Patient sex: F
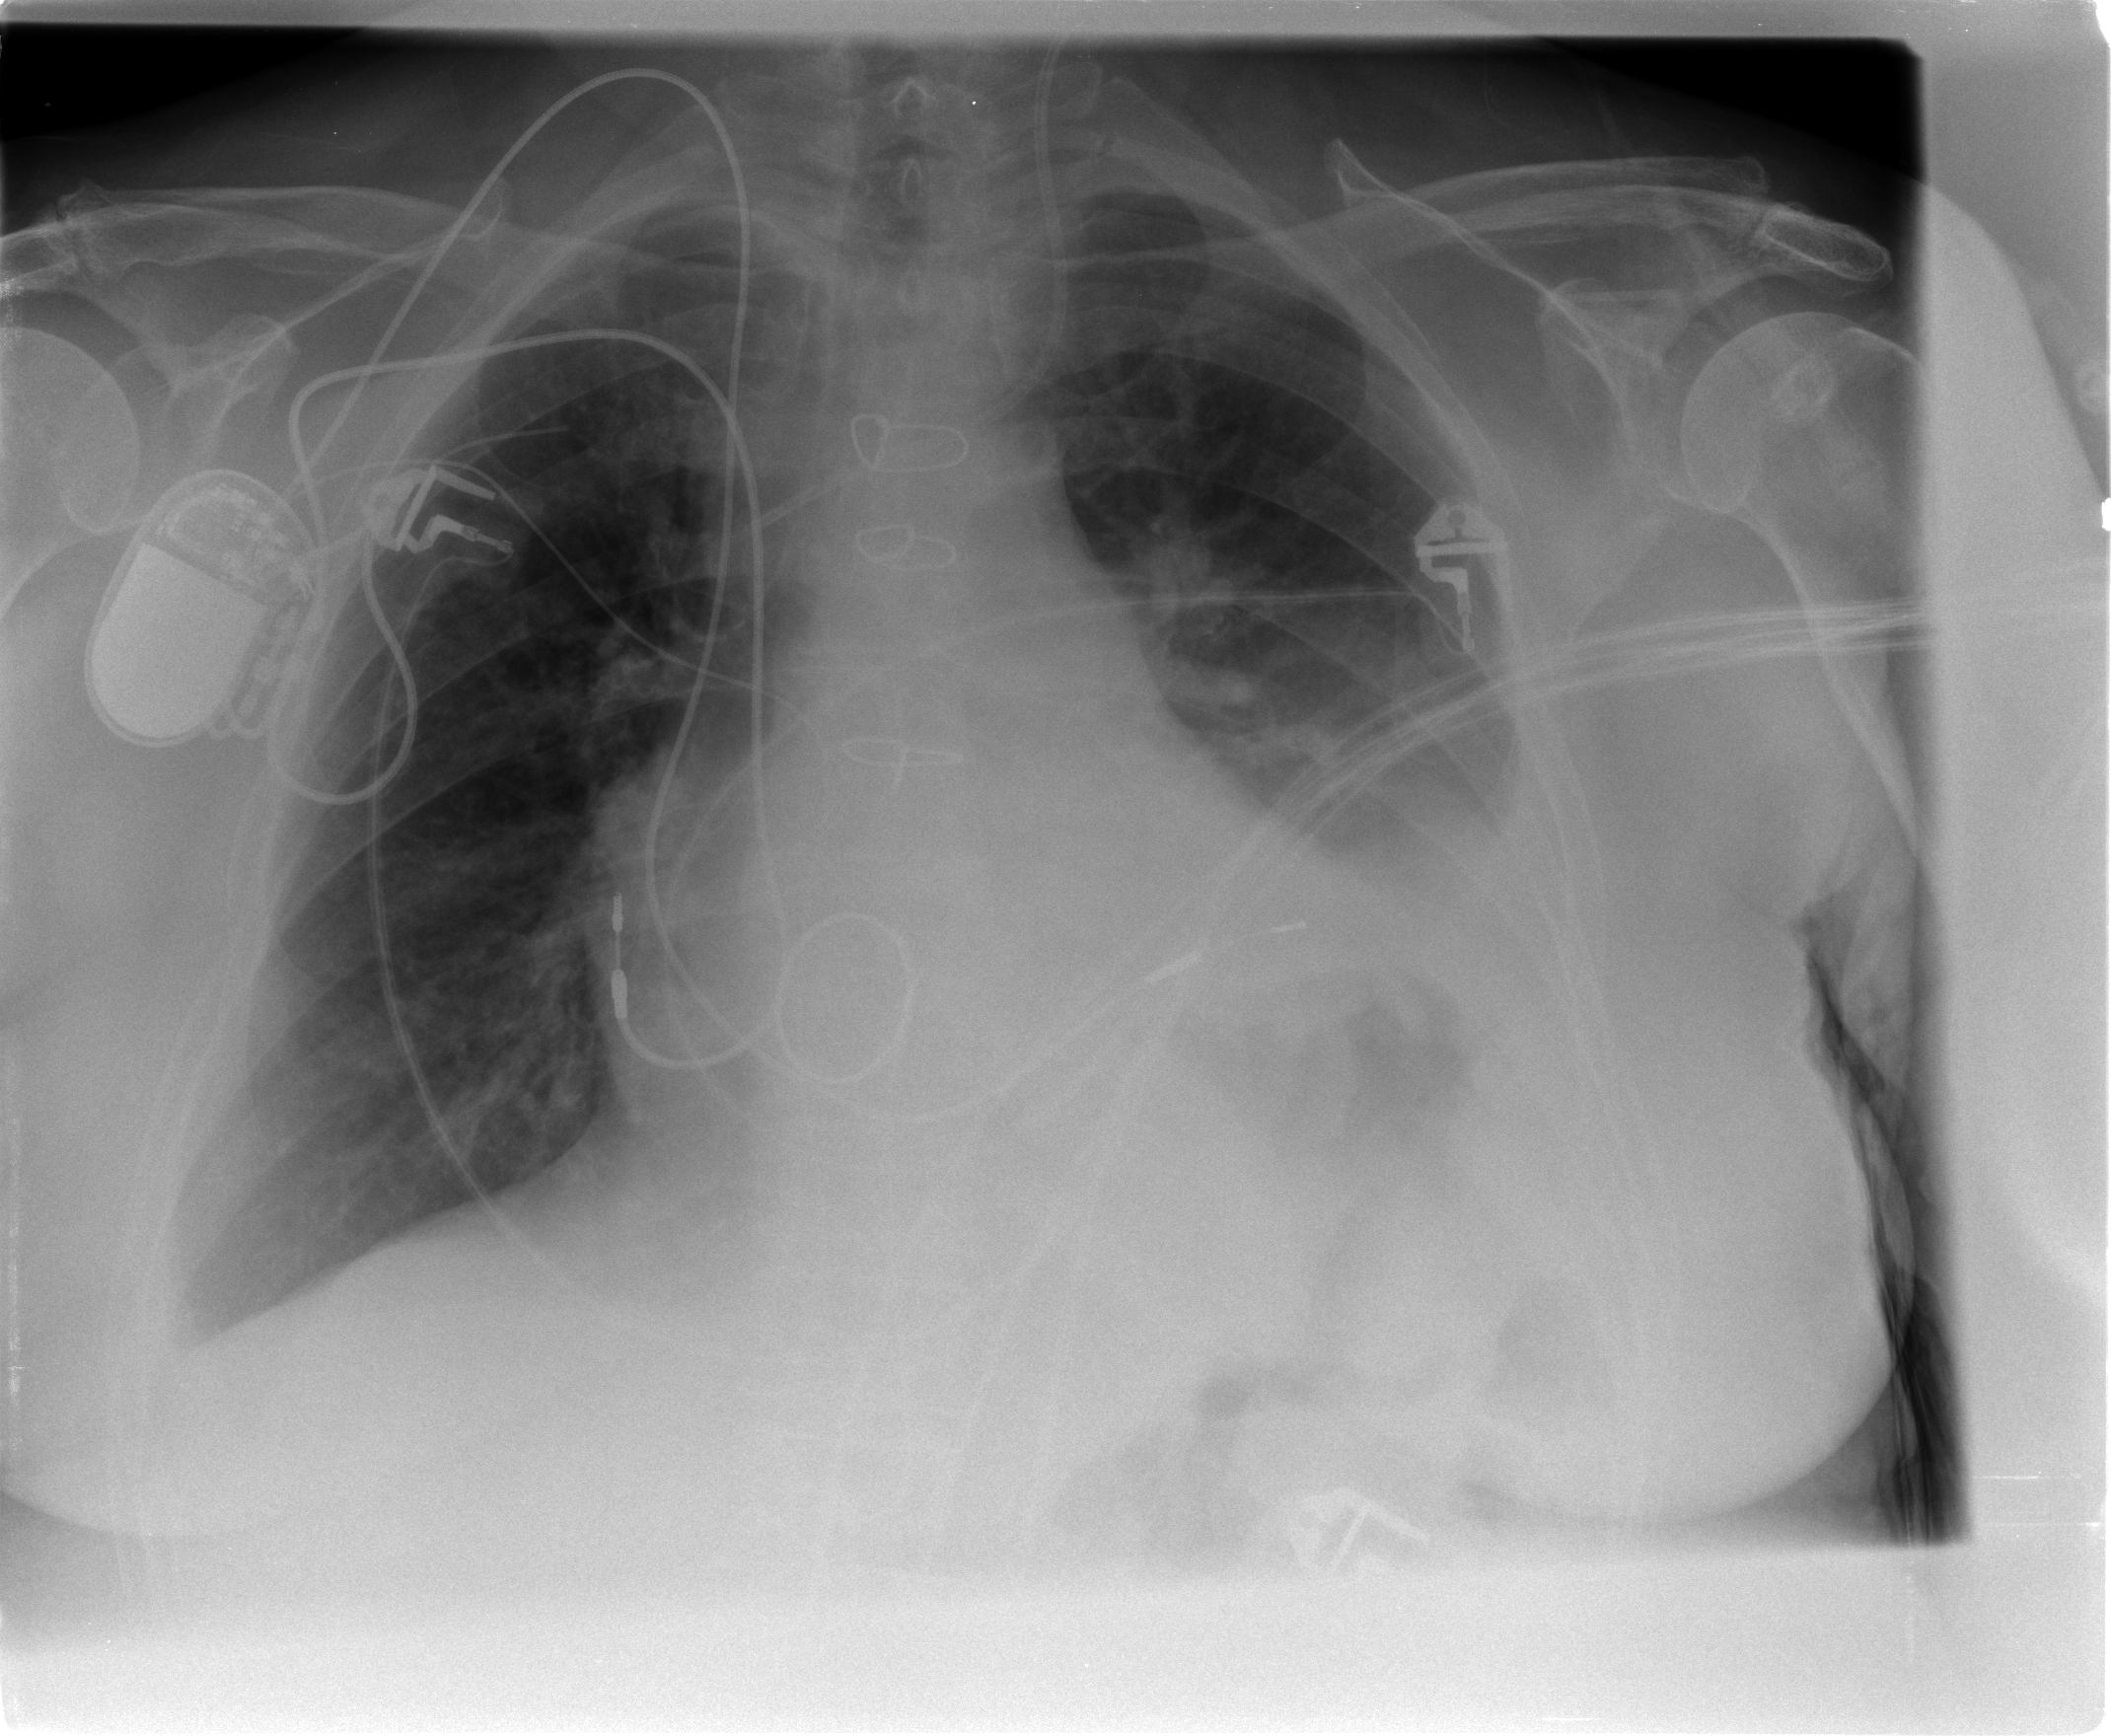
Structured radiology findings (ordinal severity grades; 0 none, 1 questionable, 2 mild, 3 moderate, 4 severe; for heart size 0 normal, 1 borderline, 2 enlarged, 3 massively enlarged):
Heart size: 2
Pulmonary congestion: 2
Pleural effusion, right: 2
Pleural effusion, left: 3
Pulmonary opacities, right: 0
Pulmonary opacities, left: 0
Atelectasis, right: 0
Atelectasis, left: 2